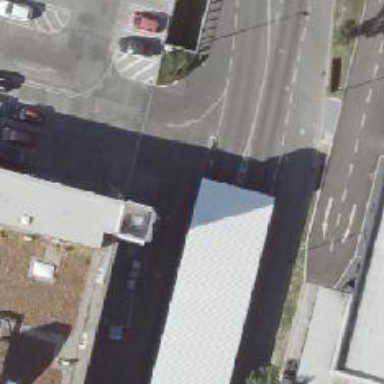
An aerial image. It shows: Asphalt parking entrance.